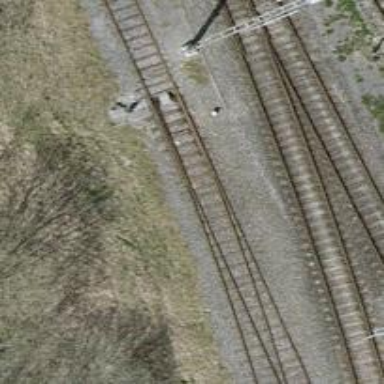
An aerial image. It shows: Railway spur service.